Interaction volume radius: 5 \u00c5
Interaction volume height: 15 \u00c5
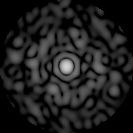
Disorder parameter: 0.8018